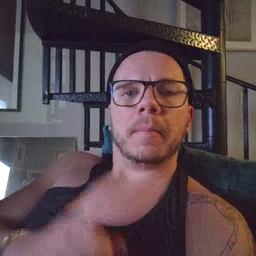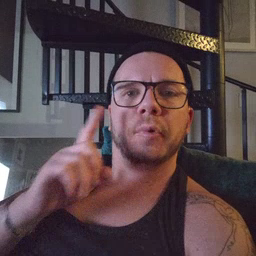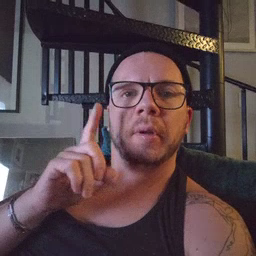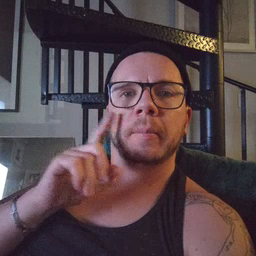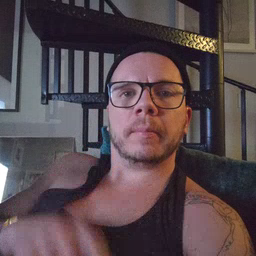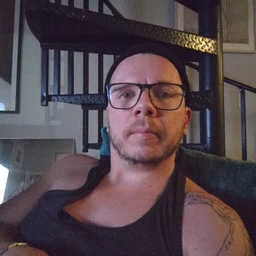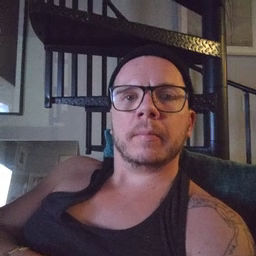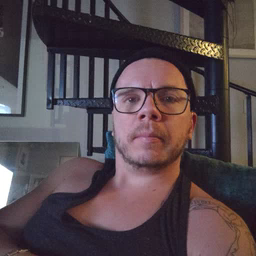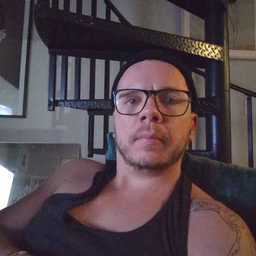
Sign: cheek